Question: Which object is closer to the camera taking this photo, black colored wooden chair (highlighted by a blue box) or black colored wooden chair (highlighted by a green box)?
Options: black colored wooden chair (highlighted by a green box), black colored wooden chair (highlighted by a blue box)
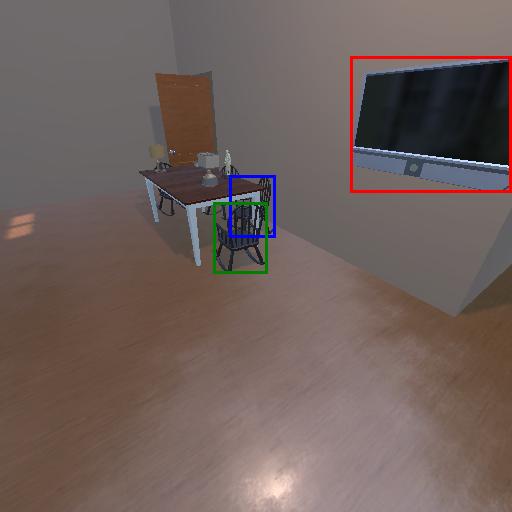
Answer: black colored wooden chair (highlighted by a green box)